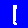
Digit: 1